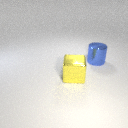
large yellow metal cube in front of large blue metal cylinder